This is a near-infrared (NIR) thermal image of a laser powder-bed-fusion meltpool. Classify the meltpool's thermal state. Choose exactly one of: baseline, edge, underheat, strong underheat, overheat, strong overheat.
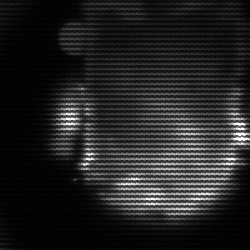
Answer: baseline